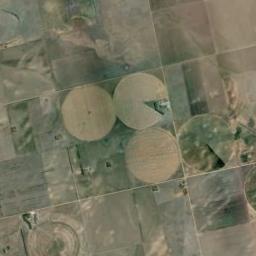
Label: circular_farmland